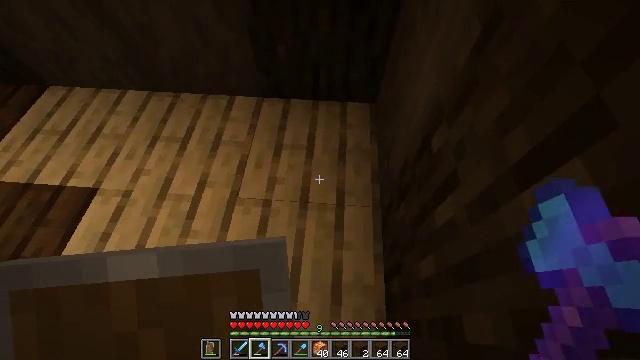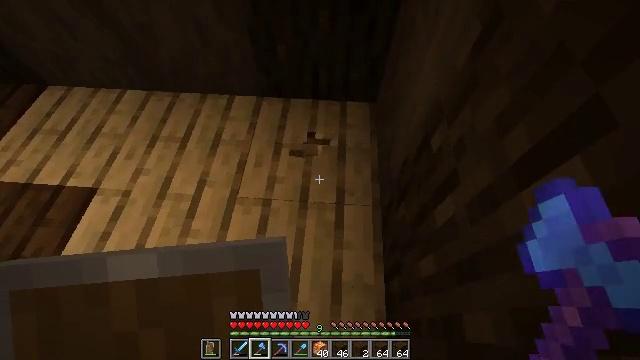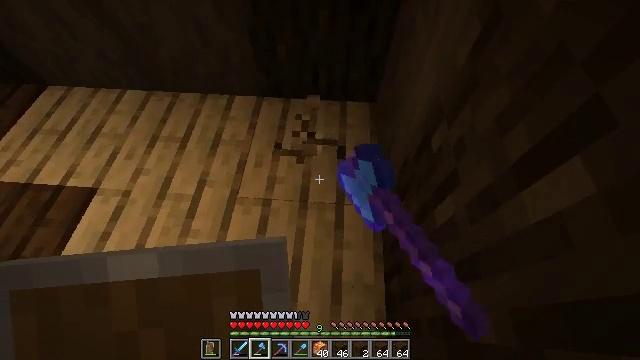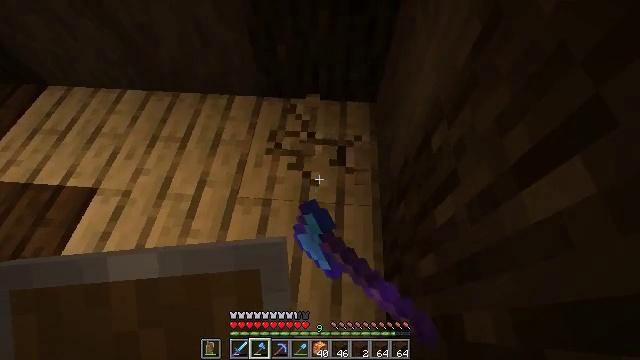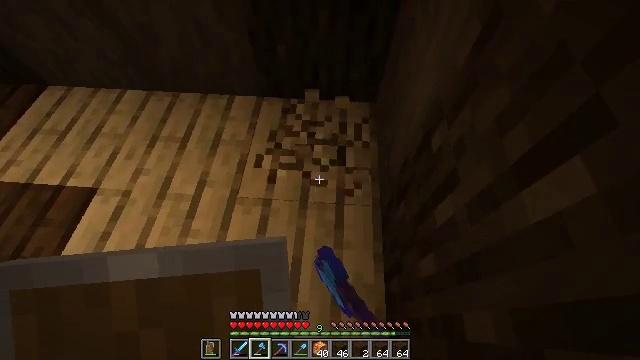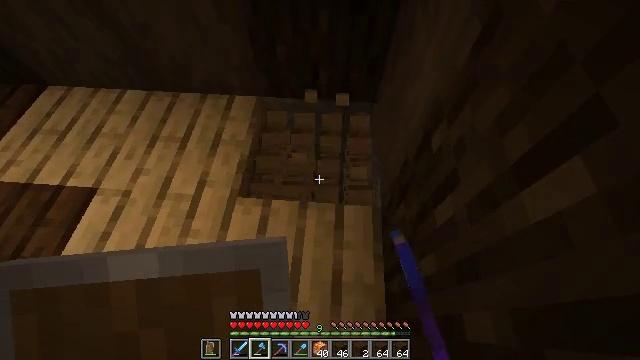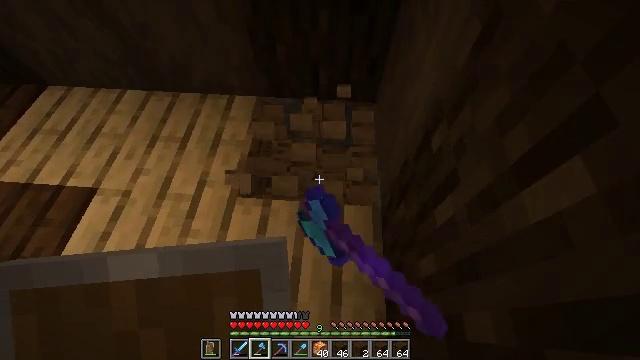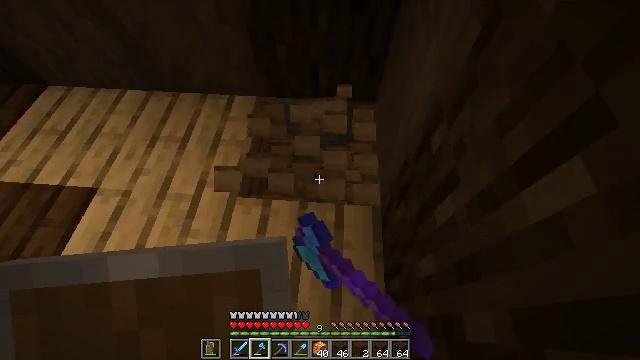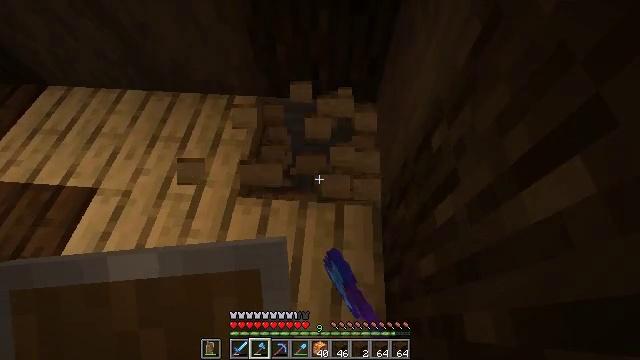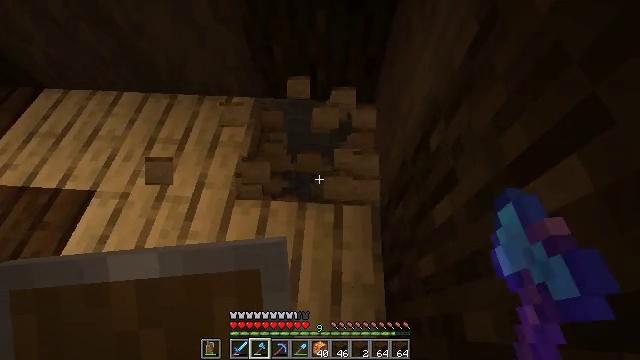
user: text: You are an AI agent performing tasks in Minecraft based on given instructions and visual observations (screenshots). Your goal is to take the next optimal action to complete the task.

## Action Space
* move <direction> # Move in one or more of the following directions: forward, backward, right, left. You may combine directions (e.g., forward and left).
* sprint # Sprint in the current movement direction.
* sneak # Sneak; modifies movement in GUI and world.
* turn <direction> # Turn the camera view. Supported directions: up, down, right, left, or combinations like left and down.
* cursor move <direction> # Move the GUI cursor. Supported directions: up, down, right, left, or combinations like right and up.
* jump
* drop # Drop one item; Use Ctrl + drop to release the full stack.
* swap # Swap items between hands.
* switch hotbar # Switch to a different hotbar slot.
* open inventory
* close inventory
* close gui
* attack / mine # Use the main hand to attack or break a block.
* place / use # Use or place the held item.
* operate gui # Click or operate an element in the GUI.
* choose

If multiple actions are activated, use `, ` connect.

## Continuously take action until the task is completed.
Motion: motion action
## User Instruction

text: Attack the oak planks to recycle it.
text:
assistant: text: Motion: attack / mine
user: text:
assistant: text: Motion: attack / mine
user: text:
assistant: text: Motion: attack / mine
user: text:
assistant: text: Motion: attack / mine
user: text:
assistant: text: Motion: attack / mine
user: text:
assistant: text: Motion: attack / mine
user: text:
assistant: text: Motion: attack / mine
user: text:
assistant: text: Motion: attack / mine
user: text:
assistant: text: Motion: attack / mine
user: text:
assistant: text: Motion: no_op